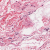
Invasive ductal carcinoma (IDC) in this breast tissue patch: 0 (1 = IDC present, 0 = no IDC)